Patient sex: M
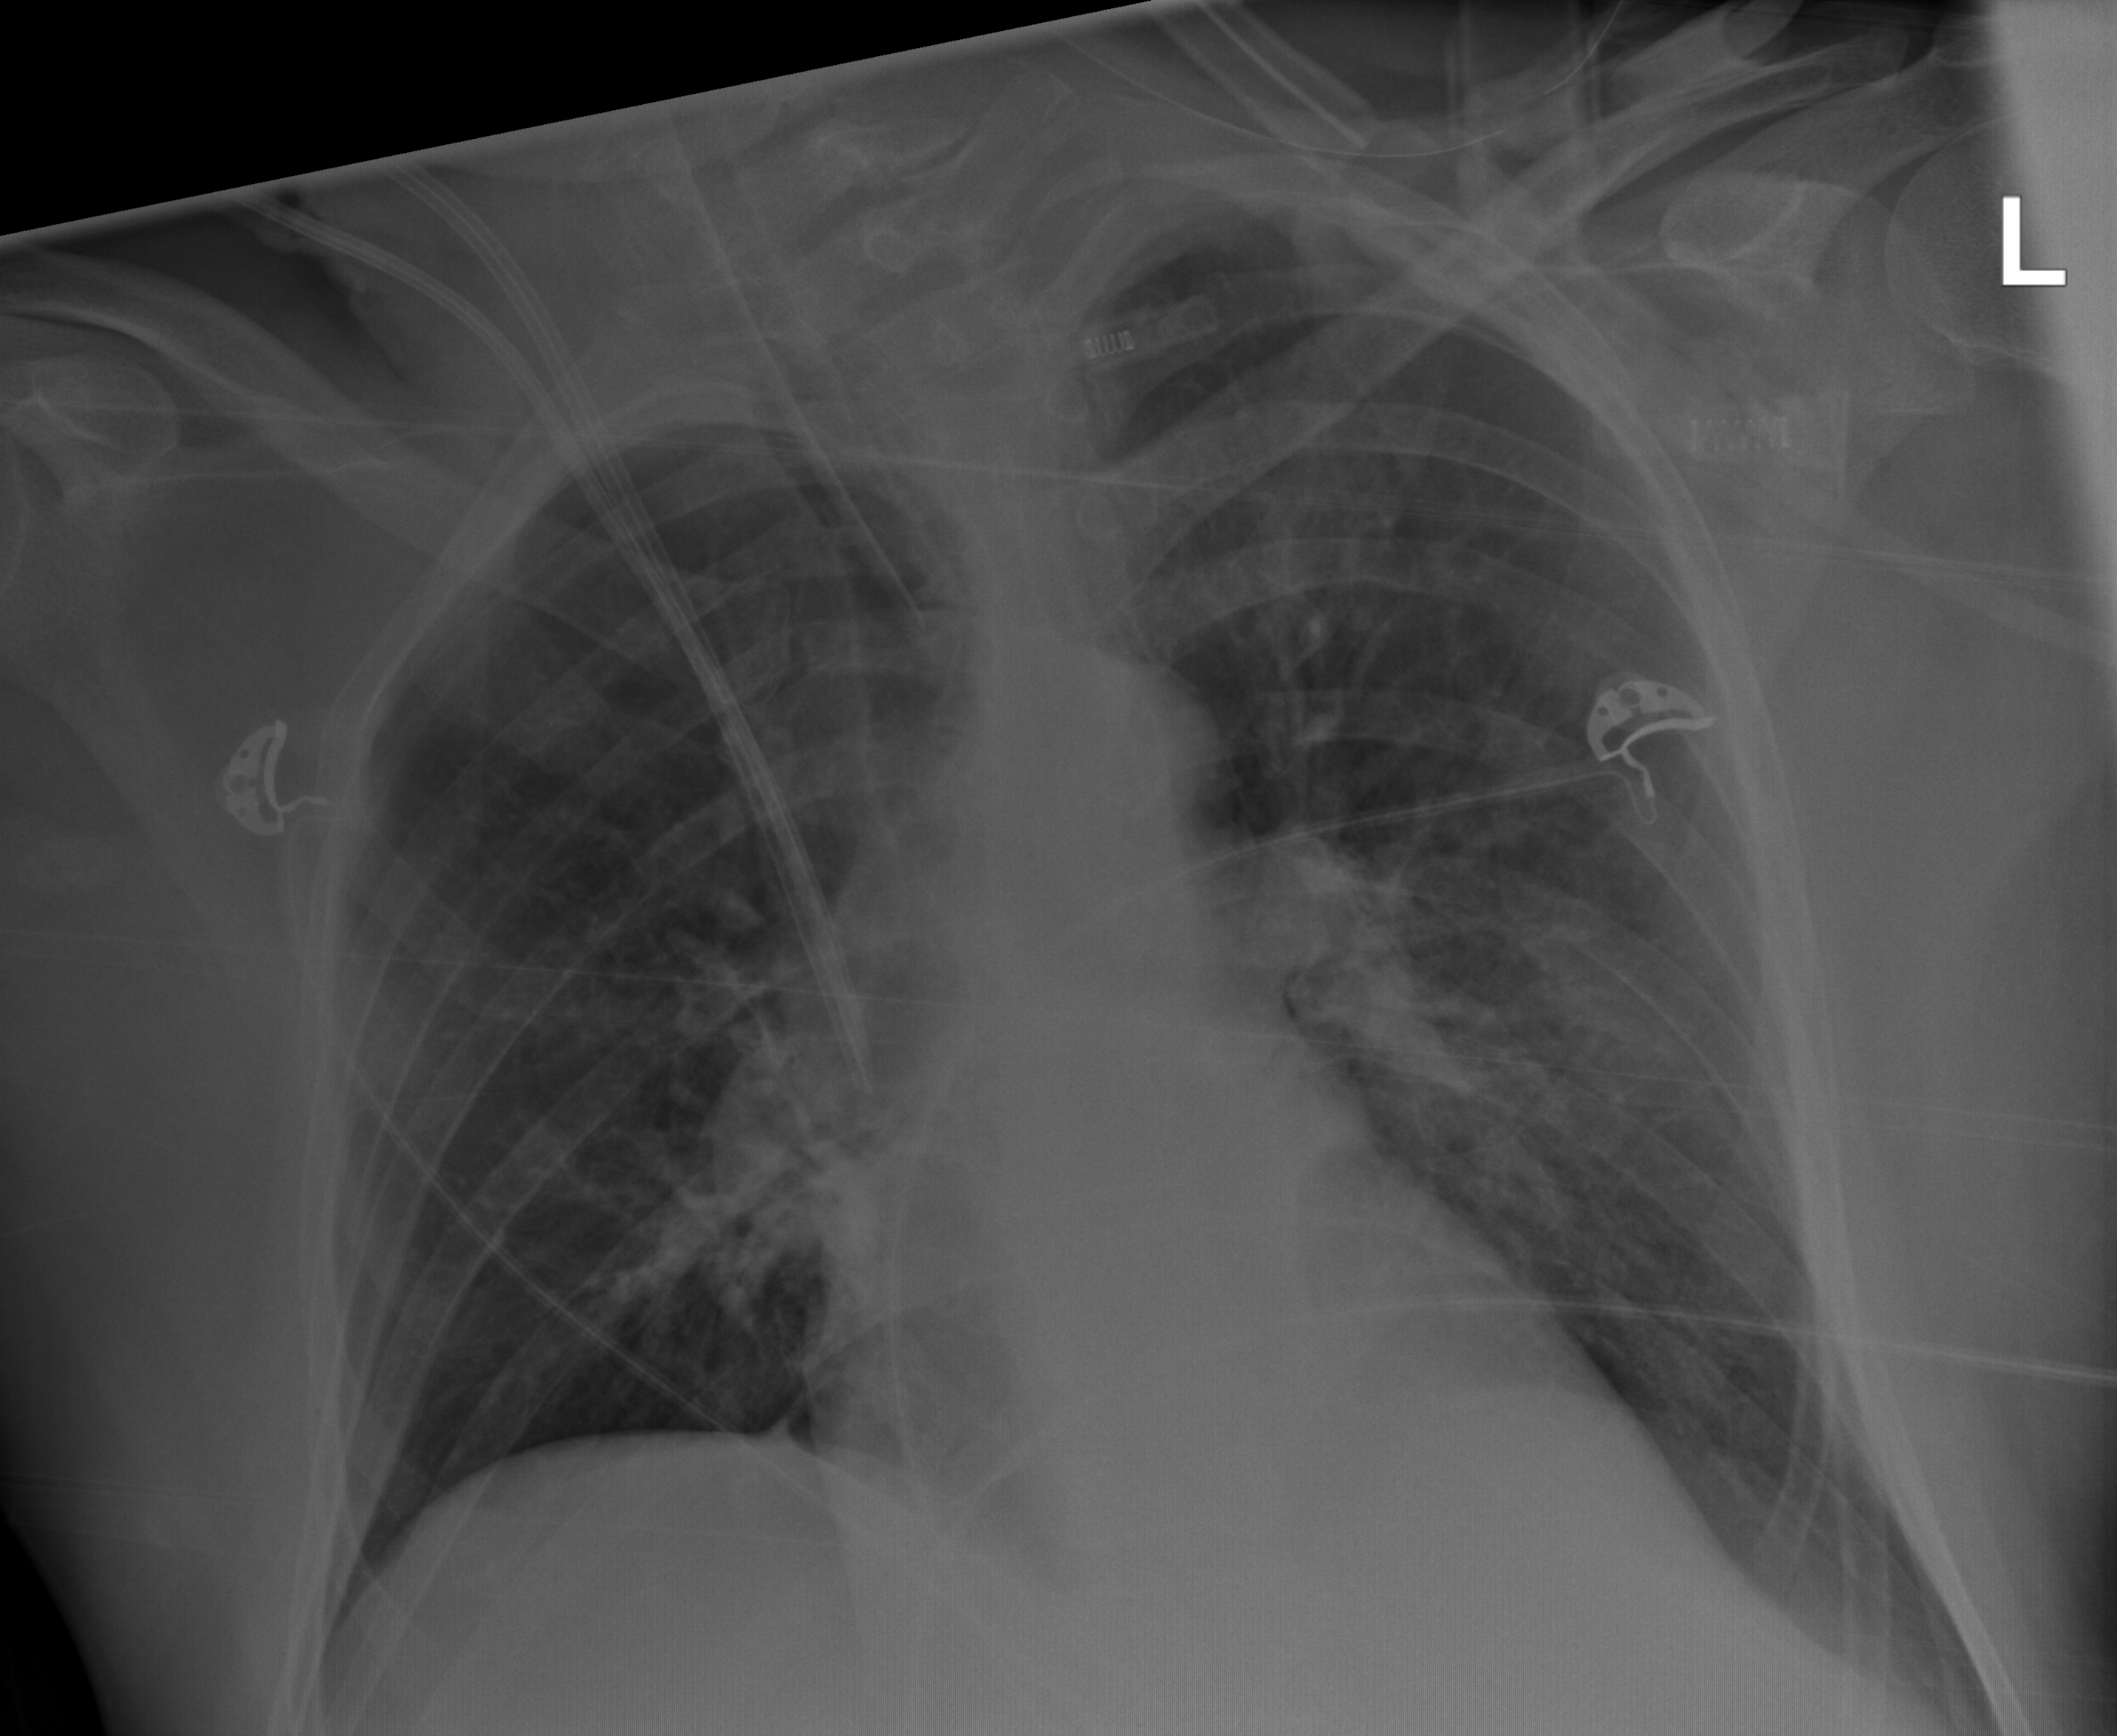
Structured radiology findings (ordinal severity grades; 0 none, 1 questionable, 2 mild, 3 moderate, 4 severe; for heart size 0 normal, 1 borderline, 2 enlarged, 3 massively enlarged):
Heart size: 0
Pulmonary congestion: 2
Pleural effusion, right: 0
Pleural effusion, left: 1
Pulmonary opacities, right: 2
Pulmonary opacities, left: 2
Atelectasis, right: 2
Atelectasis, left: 2